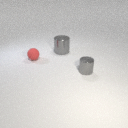
large gray metal cylinder to the left of small gray metal cylinder